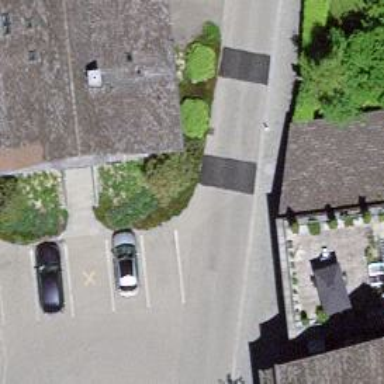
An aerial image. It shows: Traffic calming table.